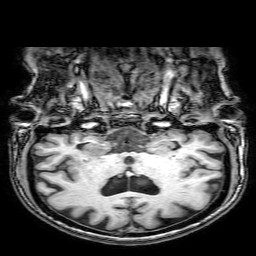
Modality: T1w
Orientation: sagittal
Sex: female
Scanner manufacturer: philips
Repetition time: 0.008135 s
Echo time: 0.00373 s